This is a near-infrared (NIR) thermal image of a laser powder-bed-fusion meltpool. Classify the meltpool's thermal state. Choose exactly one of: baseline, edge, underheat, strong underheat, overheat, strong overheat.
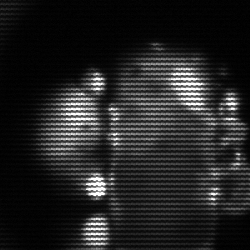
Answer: strong underheat